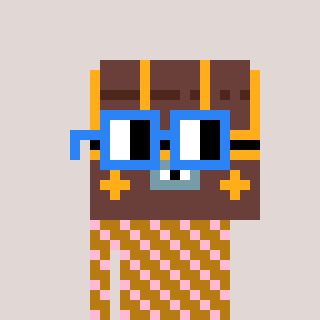
a pixel art character with square blue glasses, a treasure chest-shaped head and a gold-colored body on a warm background